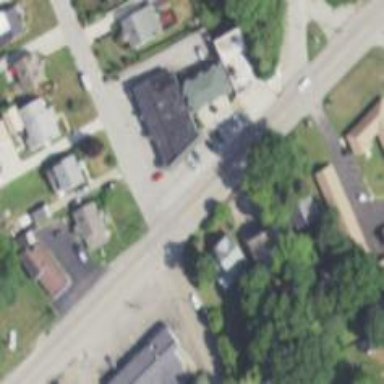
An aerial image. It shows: Road with stop sign.